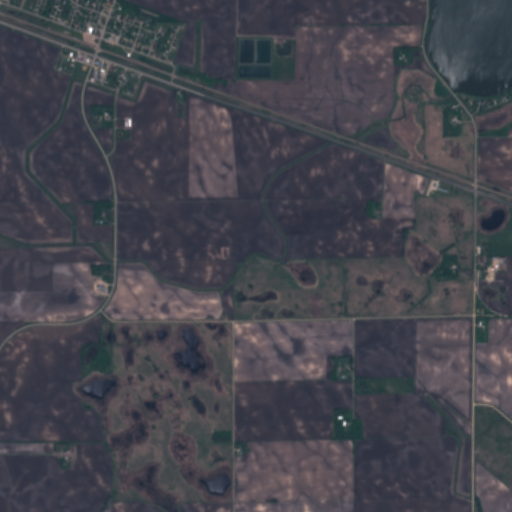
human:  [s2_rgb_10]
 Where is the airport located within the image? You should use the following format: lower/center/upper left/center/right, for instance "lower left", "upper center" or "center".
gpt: The airport is located in the lower right of the image.
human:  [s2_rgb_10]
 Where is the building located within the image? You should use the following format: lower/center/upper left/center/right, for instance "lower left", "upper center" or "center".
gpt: The building is located in the upper right of the image.
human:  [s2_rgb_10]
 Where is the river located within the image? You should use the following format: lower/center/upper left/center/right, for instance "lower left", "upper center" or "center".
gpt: The river is located in the upper right of the image.
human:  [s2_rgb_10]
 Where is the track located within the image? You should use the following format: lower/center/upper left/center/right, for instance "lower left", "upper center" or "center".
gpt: There is no track in the image.